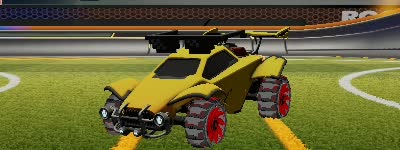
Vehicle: octane